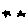
Label: star